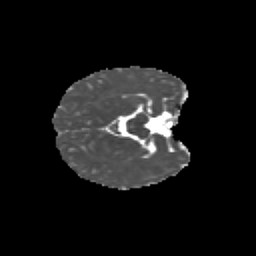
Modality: MD
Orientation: axial
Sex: female
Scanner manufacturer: siemens
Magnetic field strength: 3 T
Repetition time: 5 s
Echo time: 0.071 s